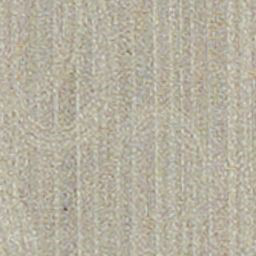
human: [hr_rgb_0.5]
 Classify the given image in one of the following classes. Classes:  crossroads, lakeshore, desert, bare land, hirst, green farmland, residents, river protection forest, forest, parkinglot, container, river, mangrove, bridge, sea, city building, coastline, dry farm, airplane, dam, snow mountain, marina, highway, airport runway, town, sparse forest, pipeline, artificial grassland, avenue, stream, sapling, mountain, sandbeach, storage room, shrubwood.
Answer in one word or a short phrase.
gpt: dry farm